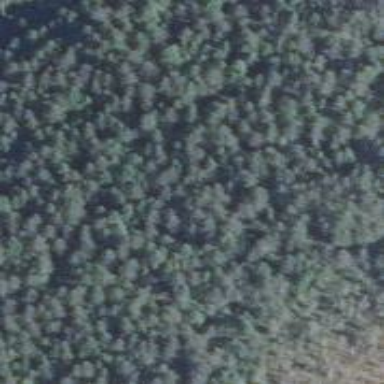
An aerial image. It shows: Woodland with needle-leaved trees.